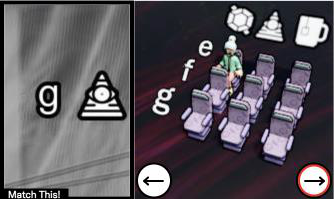
Task: seats
Answer: no